Field crop: maize
Growth stage: 2
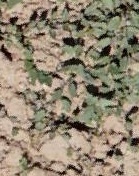
Species: convolvulus